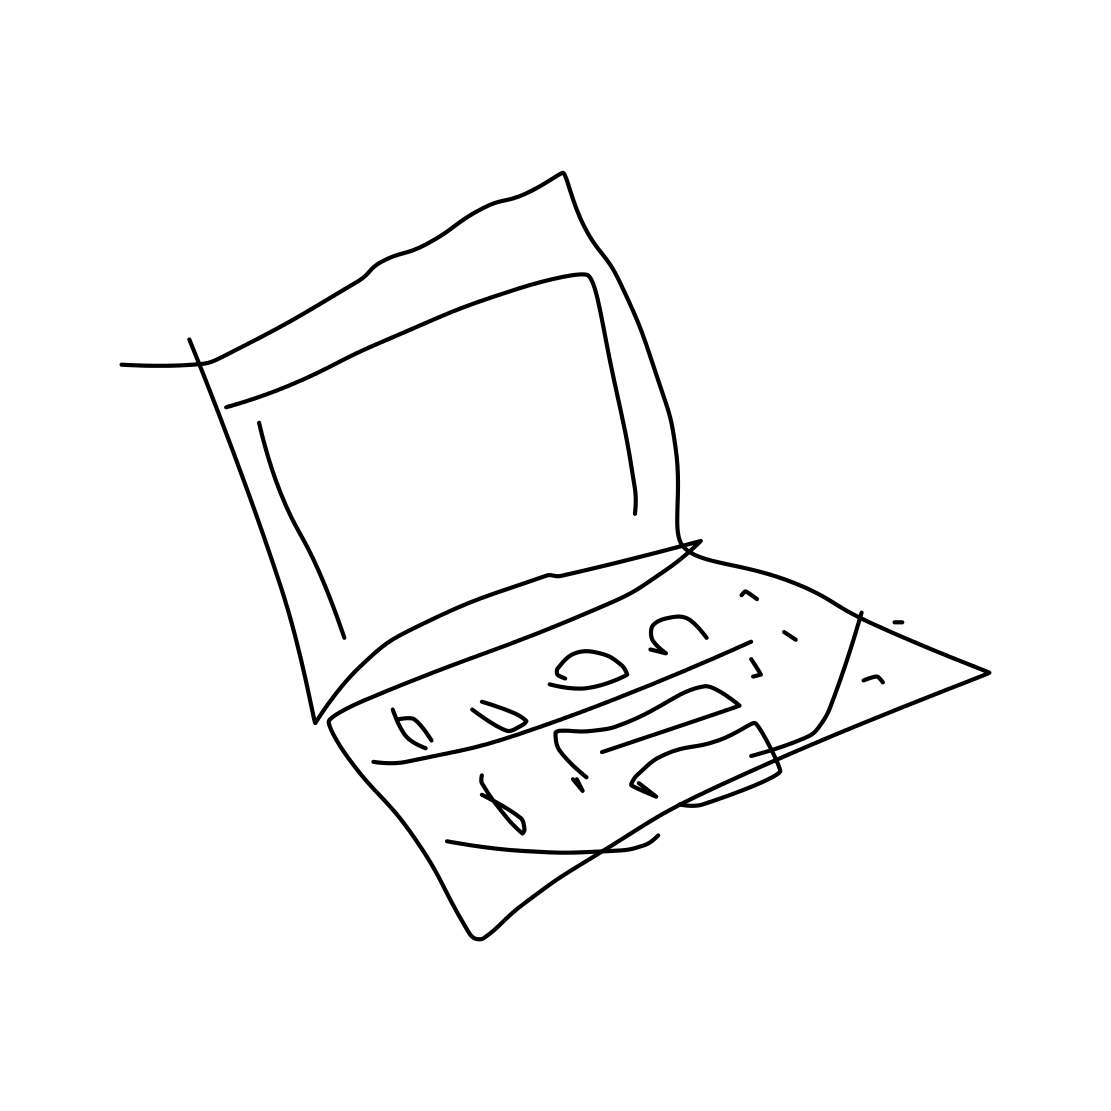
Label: laptop